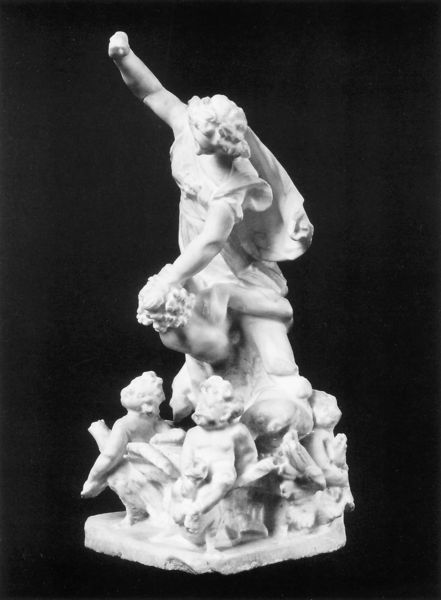
Titel: Die Tugend besiegt  das Laster
Künstler: Pietro Bernini
Institution: Mentana, Collezione Zeri
Schlagwörter: hand, kampf, umhang, weiß, frau, marmor, schleier, arm, barock, stehen, figur, haare, mantel, kinder, skulptur, statue, plastik, antike, porzellan, faust, antik, schlagen, standbild, triumpf, pozellan, erhogen